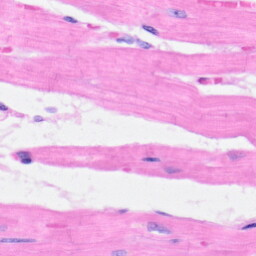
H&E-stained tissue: Heart